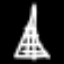
Label: The Eiffel Tower